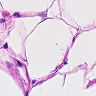
Metastatic tissue present: no